Question: Count the number of objects in the diagram.
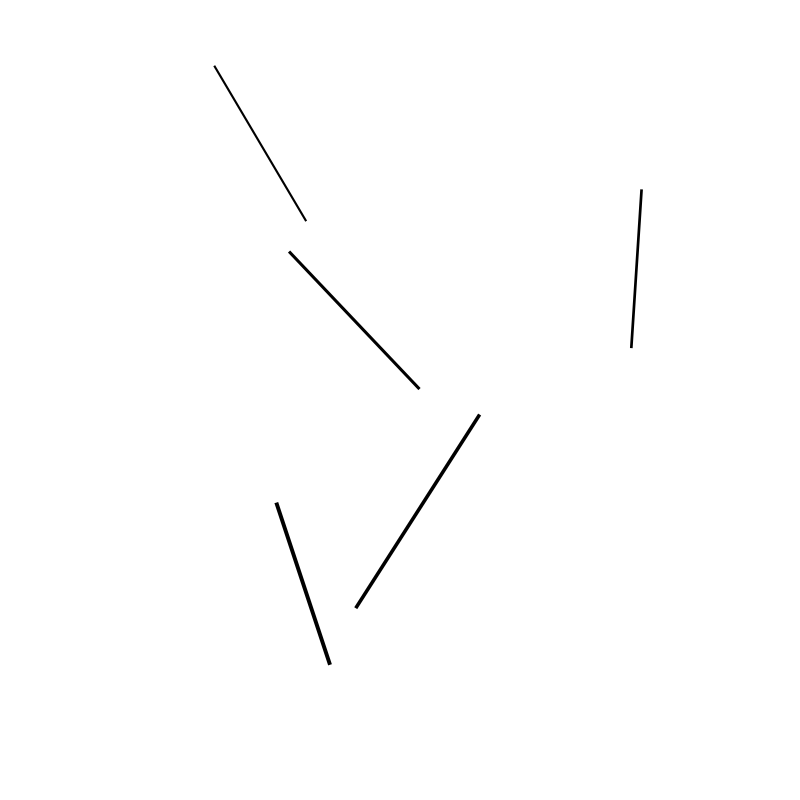
Answer: 5